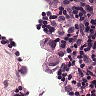
Metastatic tissue present: yes